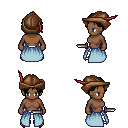
a pixel art fantasy rpg character, female body template, human, dark skin, overskirt, white pants, black parted hairstyle, leather cap, gold boots, dagger, four views (front, back, left, right), 2x2 character sprite sheet, small pixel art, hard edges, no anti-aliasing